Question: I have to work with decompiled code, I had only few original files, so I replaced them, fixed all errors, warnings. Finally, I have this:

Why? What might be wrong? Those errors are like pointing to nowhere. I've checked every file, line by line, but no clue. Seems like all imports are correct.
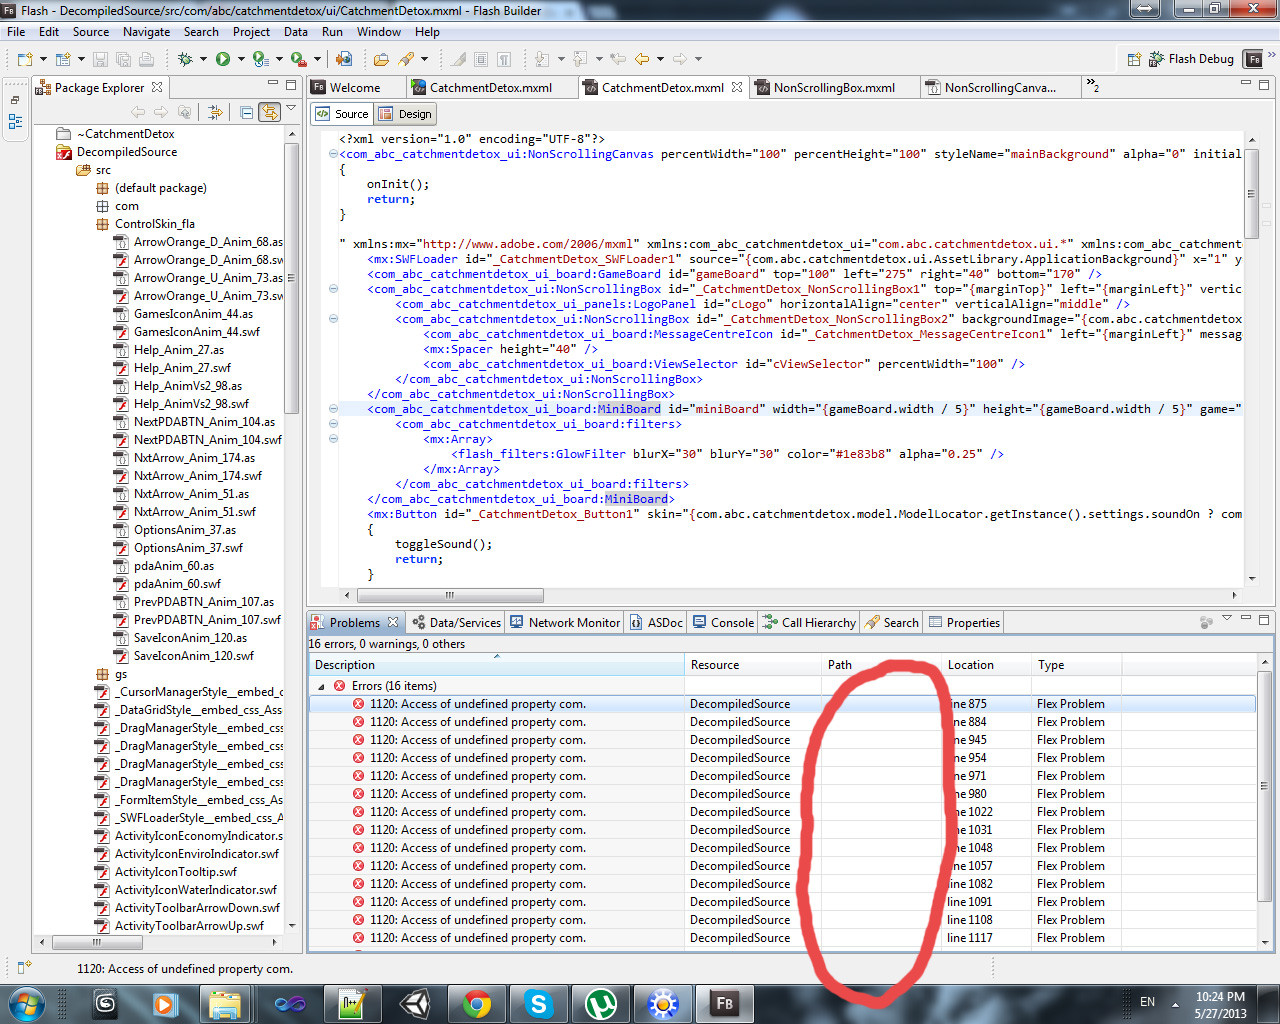
Answer: It was internal Flash Builder error. I resolved it, removing all hardcoded pathes from class, like: com.blablabla.blablalba.class.getSomeFunction()